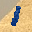
Label: 1